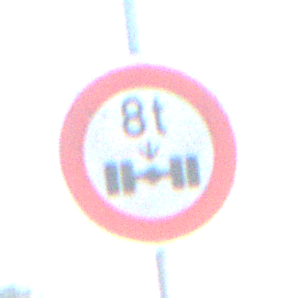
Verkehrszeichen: TatsaechlicheAchslast
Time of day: MorningAfternoon
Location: Outdoor (Nature)
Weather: Clear
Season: NotSpecified
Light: Natural